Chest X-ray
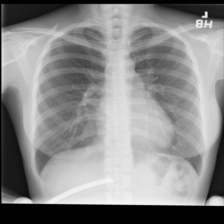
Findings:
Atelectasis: negative
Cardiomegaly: negative
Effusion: negative
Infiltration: negative
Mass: negative
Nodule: negative
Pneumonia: negative
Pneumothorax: negative
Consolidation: negative
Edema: negative
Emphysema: negative
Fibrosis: negative
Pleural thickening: negative
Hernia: negative